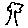
Label: tree